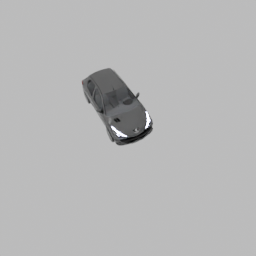
Label: mechanical